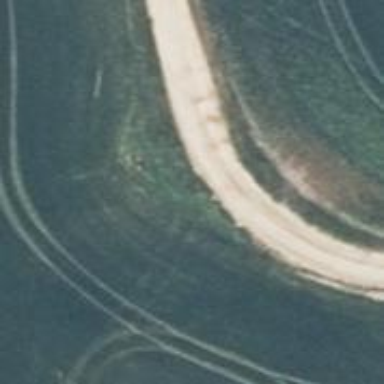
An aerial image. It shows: Dirt track with grade 3 tracktype.